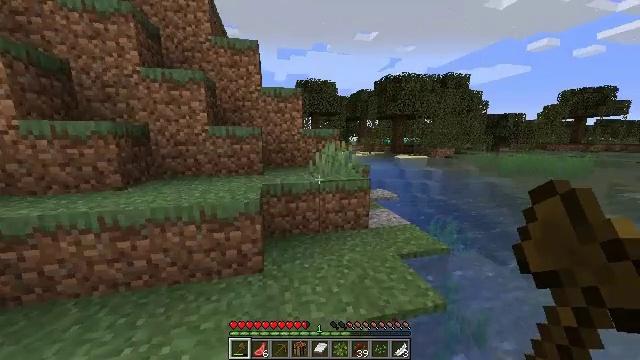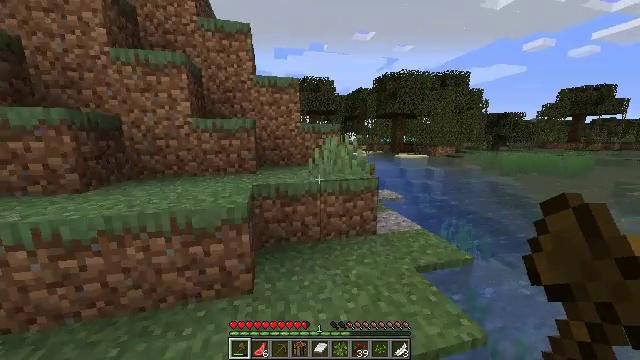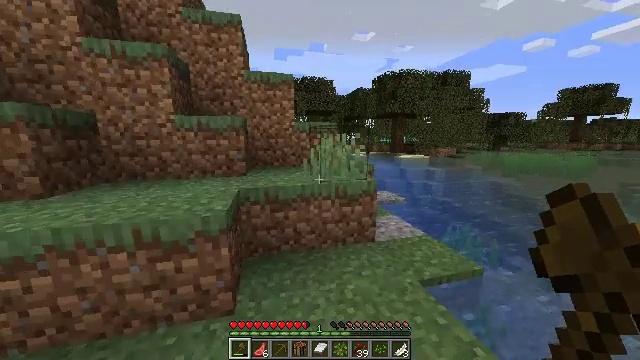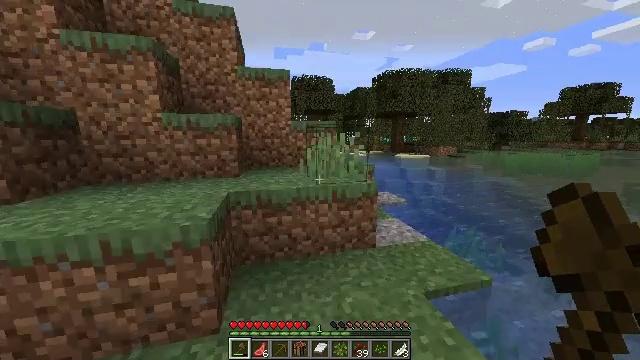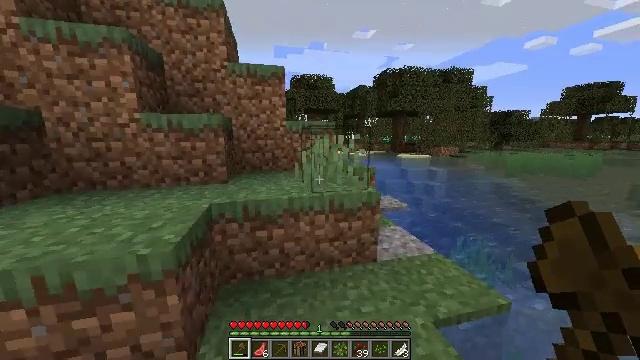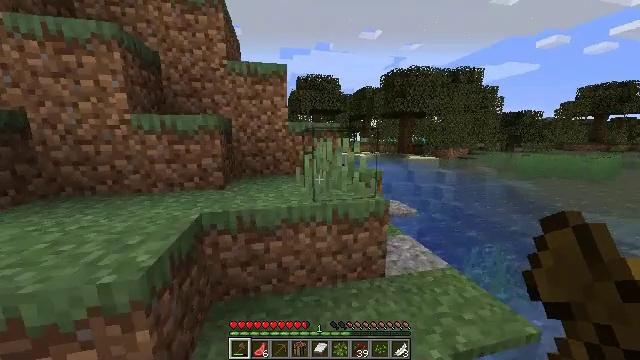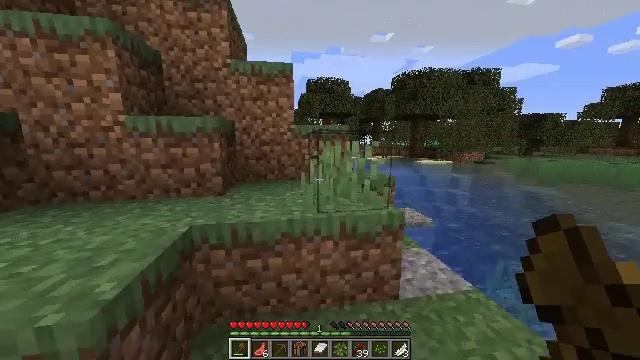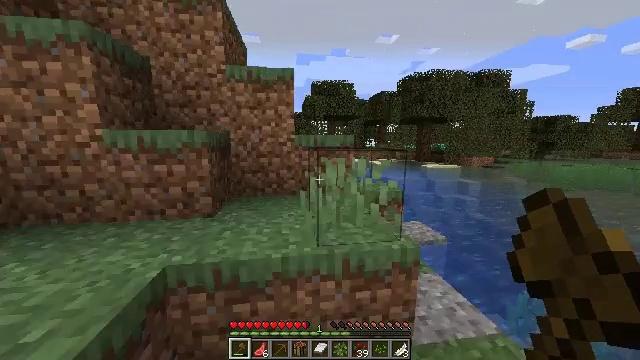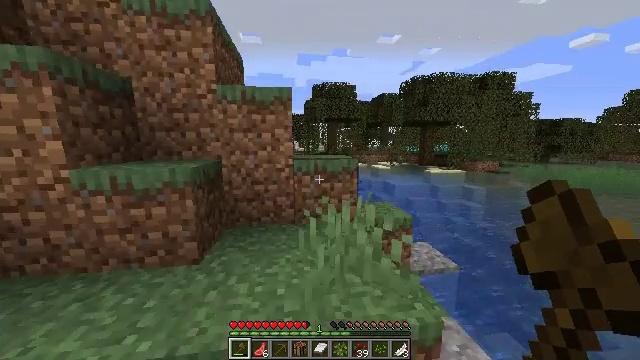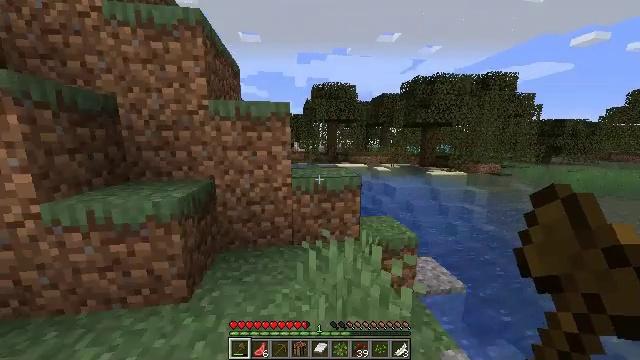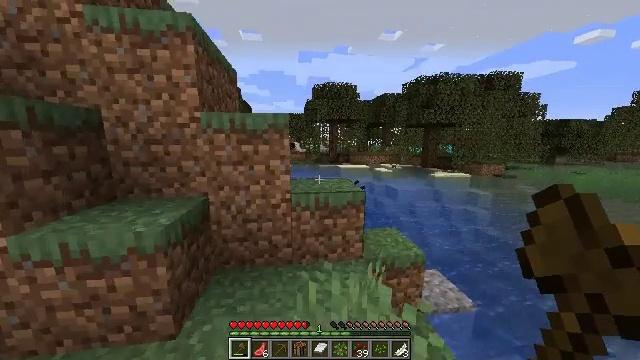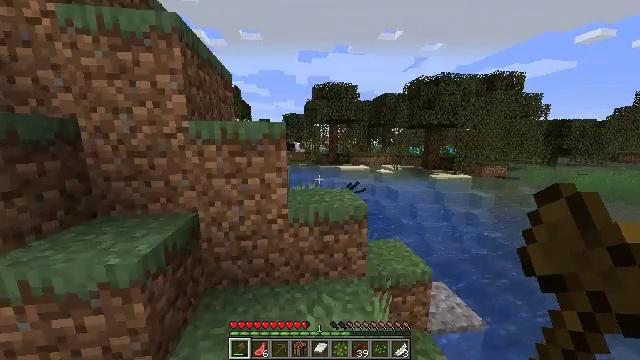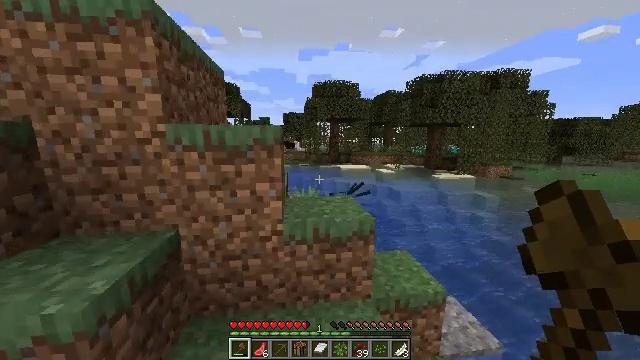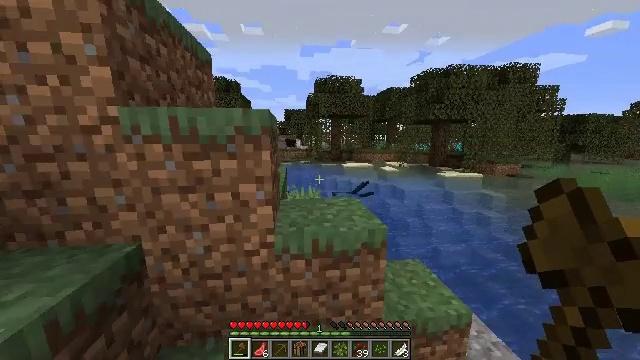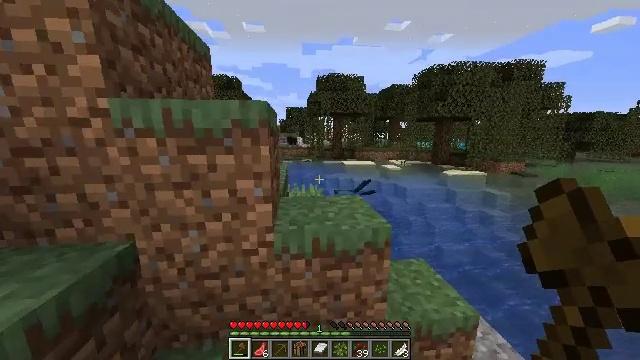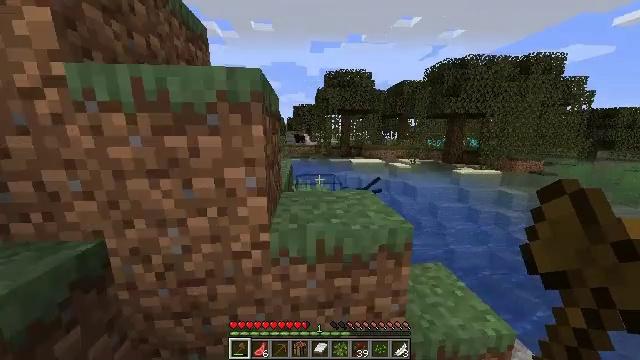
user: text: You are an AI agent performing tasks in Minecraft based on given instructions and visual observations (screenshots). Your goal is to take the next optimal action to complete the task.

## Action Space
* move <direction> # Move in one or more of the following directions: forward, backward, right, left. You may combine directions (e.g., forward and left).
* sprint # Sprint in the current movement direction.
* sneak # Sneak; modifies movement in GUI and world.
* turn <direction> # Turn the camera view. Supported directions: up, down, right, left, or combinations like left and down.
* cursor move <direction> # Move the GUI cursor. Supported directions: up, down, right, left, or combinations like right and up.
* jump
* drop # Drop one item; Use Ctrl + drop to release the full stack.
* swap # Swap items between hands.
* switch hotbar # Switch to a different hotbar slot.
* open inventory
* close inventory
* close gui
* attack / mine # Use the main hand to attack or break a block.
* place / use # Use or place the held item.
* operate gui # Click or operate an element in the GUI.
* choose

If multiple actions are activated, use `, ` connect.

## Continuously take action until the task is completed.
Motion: motion action
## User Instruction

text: Mine red sand from the ground.
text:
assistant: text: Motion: move forward and move right
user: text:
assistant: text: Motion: move forward and move right
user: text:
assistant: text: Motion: move forward
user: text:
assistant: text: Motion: move forward
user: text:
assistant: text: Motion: move forward, turn left
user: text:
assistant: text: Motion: move forward, turn left
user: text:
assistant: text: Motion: move forward, turn left, jump
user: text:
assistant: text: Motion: move forward, jump
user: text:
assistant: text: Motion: move forward, jump
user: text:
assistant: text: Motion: move forward, jump
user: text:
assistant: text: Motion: move forward
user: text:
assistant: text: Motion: move forward
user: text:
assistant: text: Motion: move forward
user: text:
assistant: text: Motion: move forward, jump
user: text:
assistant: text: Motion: move forward, turn left, jump
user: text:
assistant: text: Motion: move forward, turn left and down, jump
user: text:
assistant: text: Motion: move forward, turn left, jump
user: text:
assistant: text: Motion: move forward, turn left
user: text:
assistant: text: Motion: move forward, turn left
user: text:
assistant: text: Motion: move forward and move right, turn left
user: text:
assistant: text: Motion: move forward and move right, turn left
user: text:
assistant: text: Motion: move forward and move right, turn left
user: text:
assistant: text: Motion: move forward and move right, turn left
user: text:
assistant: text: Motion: move forward and move right
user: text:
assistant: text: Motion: move forward and move right
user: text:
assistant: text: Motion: move forward
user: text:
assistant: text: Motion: move forward
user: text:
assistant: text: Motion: move forward, turn right
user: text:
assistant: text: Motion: move forward and move right, turn right
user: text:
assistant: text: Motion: move forward and move right